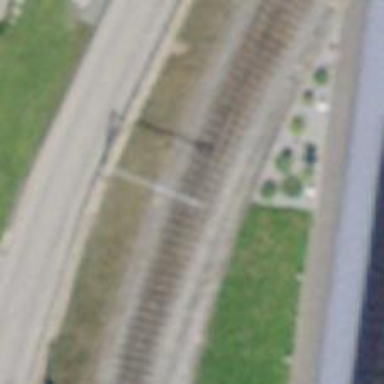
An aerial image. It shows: Railway switch.